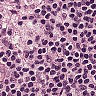
Metastatic tissue present: no